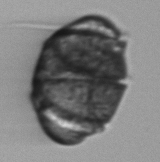
Label: Margalefidinium